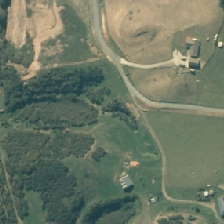
Land cover: grose_broom